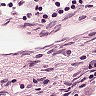
Metastatic tissue present: no